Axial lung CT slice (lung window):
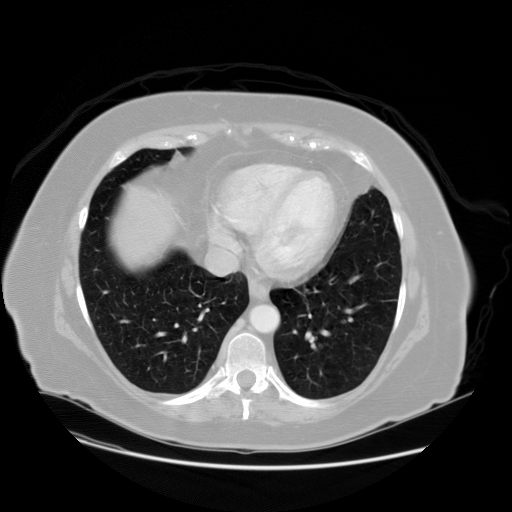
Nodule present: no